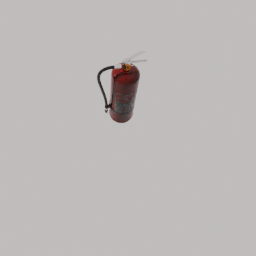
Label: tools